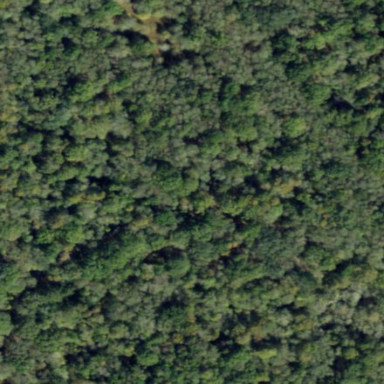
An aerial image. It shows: Mixed woodland with various types of leaves.